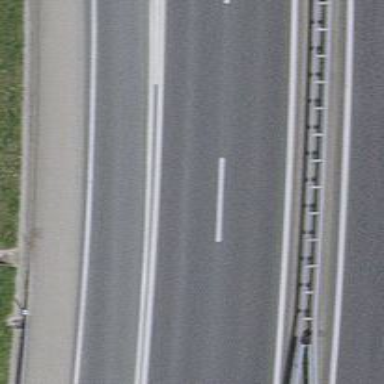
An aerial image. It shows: View of motorway.